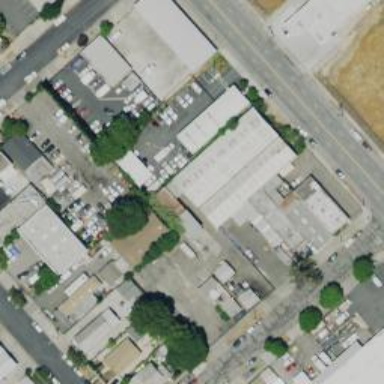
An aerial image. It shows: Car rental facility.